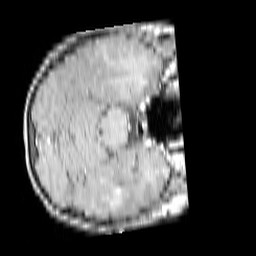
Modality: T1w
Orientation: axial
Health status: ill
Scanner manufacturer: philips
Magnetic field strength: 3 T
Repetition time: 0.3787 s
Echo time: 0.002908 s